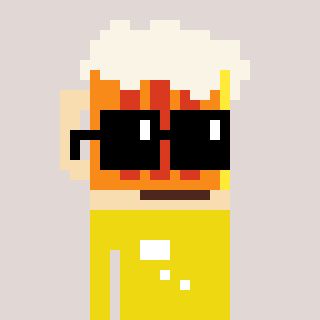
a pixel art character with square black sunglasses, a beer-shaped head and a yellow-colored body on a warm background